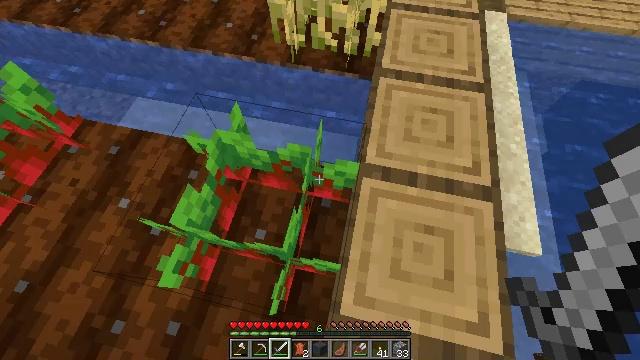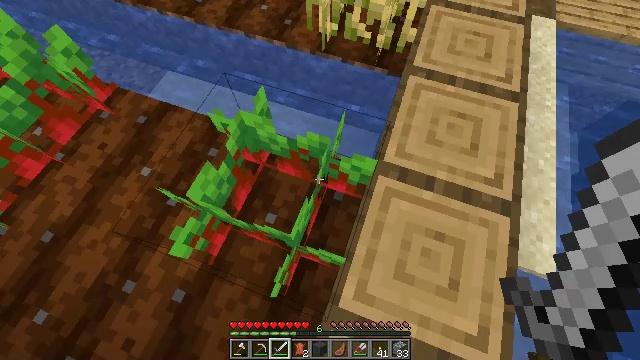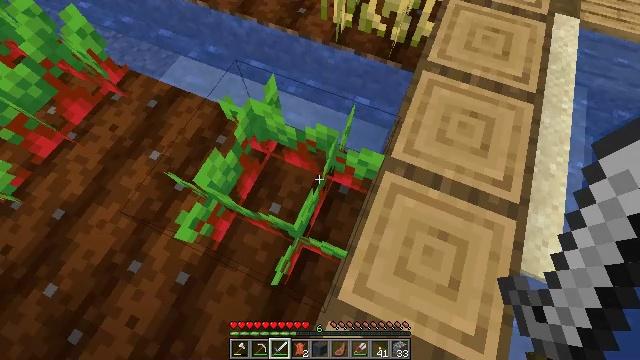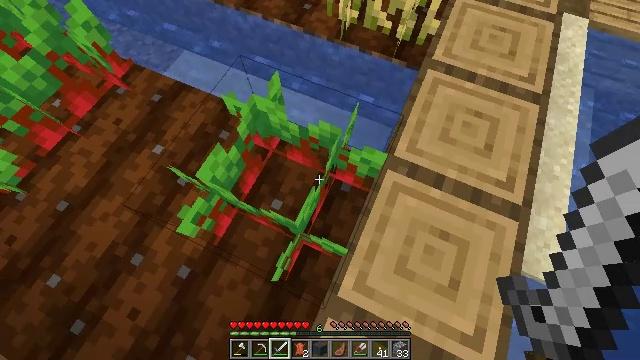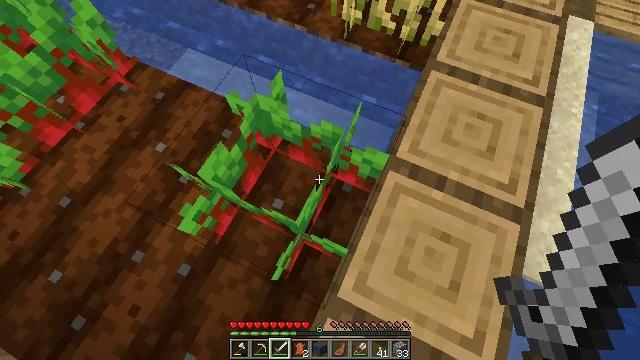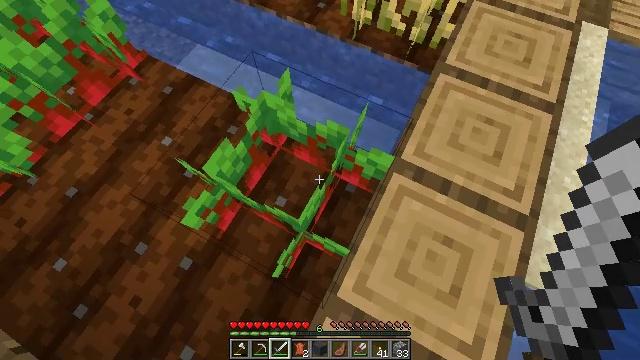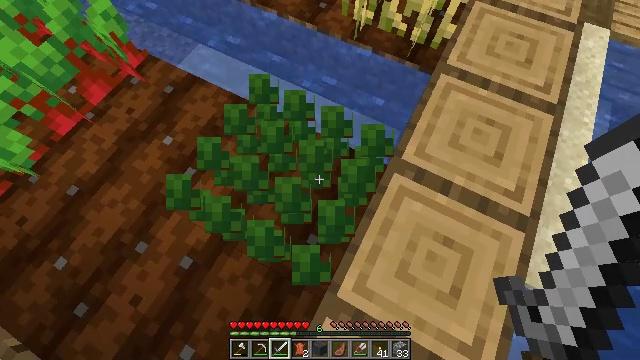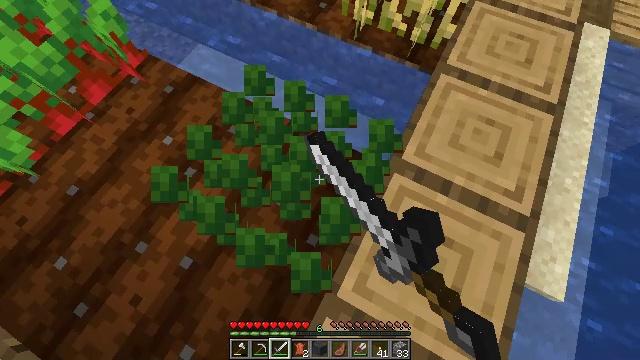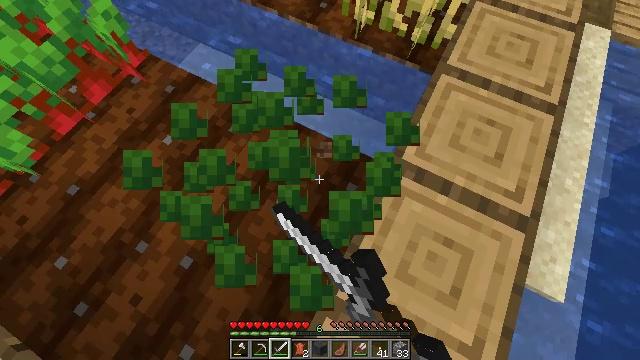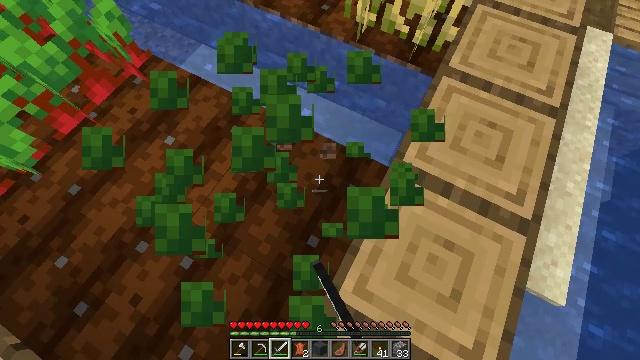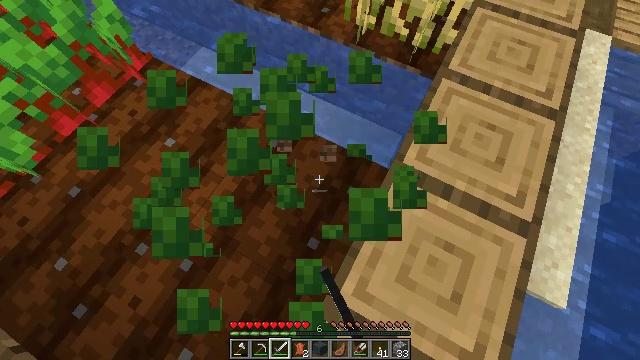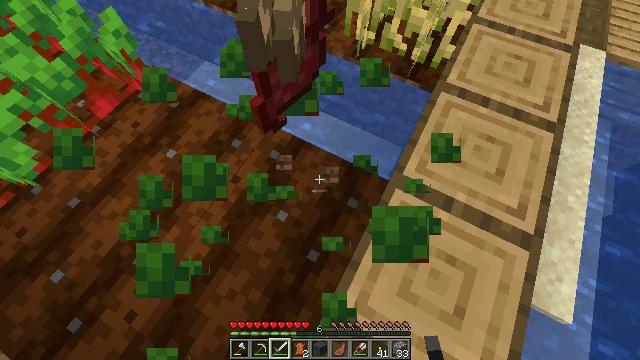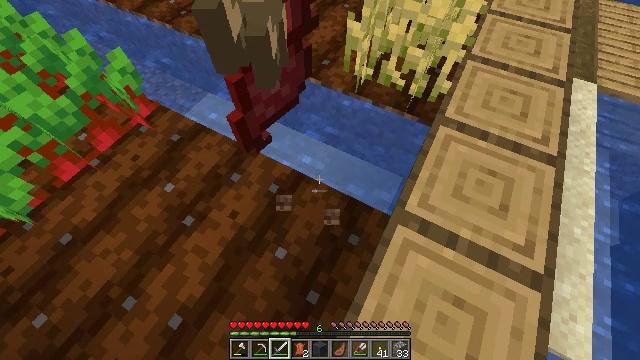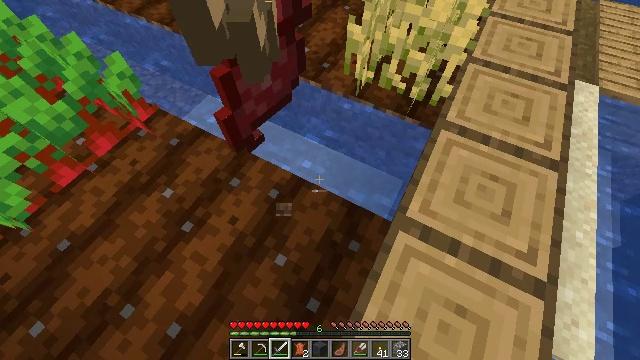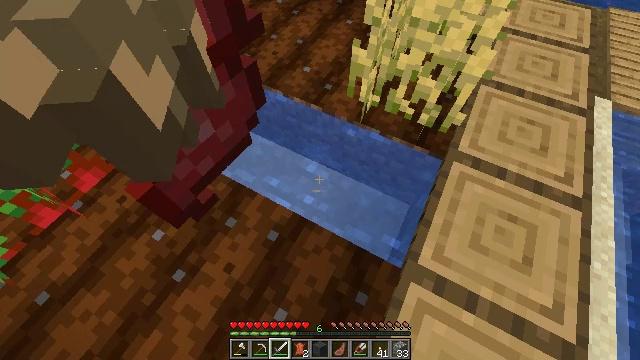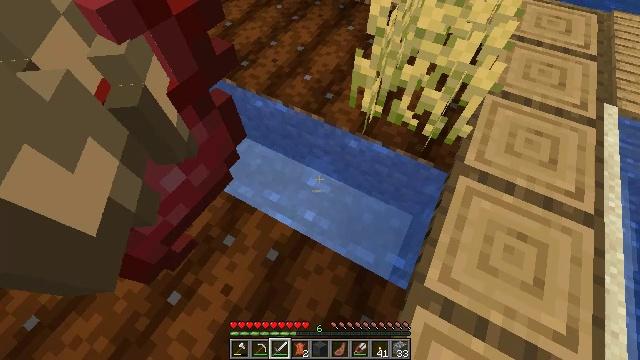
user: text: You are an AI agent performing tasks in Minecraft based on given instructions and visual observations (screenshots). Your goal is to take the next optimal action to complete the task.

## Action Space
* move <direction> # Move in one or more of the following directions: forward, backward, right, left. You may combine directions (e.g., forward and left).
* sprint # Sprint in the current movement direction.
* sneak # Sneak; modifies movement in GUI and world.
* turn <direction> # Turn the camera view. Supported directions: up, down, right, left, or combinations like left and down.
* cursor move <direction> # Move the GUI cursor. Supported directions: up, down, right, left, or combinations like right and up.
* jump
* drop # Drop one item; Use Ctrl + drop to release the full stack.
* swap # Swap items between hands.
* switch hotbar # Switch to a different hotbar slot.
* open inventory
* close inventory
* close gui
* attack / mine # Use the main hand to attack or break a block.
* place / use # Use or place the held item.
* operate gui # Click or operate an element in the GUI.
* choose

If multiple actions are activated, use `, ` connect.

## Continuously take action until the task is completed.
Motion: motion action
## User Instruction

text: Harvest the mature beetroots.
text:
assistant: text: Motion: turn left and down
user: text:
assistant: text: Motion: turn left and down
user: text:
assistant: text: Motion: turn left
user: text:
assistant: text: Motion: no_op
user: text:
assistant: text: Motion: turn left
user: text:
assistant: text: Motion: attack / mine
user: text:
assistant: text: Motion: attack / mine
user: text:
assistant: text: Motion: attack / mine
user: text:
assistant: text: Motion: no_op
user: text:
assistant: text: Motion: no_op
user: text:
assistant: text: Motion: turn up
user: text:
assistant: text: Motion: move forward, turn up
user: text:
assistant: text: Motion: move forward
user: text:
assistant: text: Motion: move forward
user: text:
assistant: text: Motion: move forward
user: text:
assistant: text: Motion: move forward, turn right
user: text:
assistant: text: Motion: move forward, turn left and up
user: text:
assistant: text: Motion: move forward, turn left and up
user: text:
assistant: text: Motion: move forward, turn left and up
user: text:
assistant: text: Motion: move forward, turn left and up
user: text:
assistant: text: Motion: turn left
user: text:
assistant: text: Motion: turn left and up
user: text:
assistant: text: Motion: turn left
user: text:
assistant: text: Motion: turn left
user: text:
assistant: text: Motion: turn left
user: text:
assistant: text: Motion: no_op
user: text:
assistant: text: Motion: no_op
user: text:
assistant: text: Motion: turn up
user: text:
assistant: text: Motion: turn right and up
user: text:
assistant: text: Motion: turn right and up